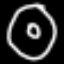
Label: donut